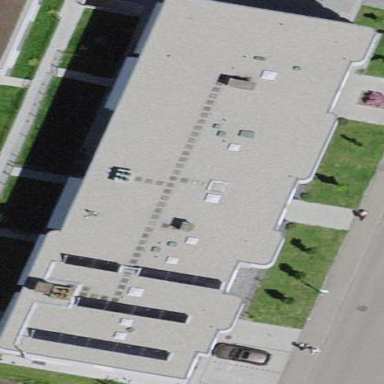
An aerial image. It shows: Building.